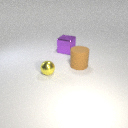
large purple metal cube to the left of large brown rubber cylinder